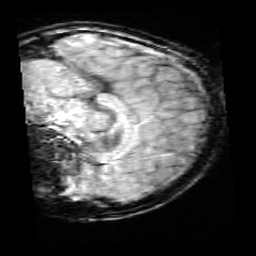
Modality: SWI
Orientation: sagittal
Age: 11
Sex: female
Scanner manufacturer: siemens
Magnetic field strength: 3 T
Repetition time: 0.027 s
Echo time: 0.02 s